【题型】解答题　【知识点】平面几何　【难度】easy
如图, 已知平行四边形 $ABCD$, $E$ 是 $BC$ 延长线上一点, $BD = DE$, 且 $BD^2 = AD \cdot BE$。

(1) 求证：四边形 $ABCD$ 是菱形；

(2) 如果 $CE = 2BC$, 求证：$CD \perp DE$。
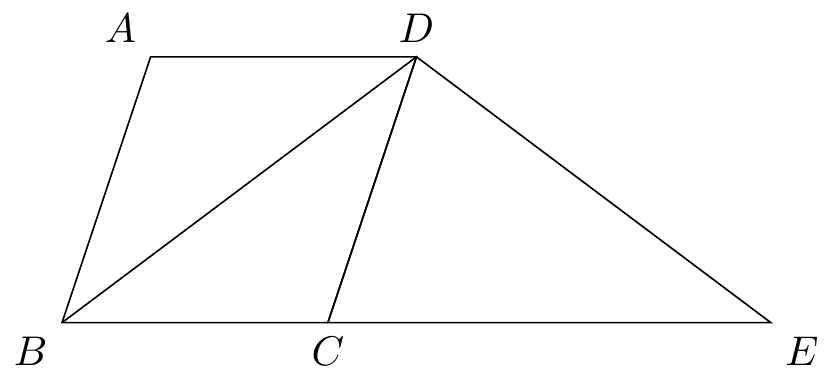
【解答】
解：(1)证明：如下图所示,

$\because$ 四边形 $ABCD$ 是平行四边形,

$\therefore AD // BC$,

$\therefore \angle 1 = \angle 2$,

$\because BD^2 = AD \cdot BE$,

$\therefore \frac{AD}{BD} = \frac{BD}{BE}$,

$\therefore \triangle ABD \sim \triangle DBE$,

$\therefore \angle 3 = \angle 4$,

$\because BD = DE$,

$\therefore \angle 2 = \angle 3$,

$\therefore \angle 1 = \angle 4$,

$\therefore AB = AD$,

$\because$ 四边形 $ABCD$ 是平行四边形,

$\therefore$ 四边形 $ABCD$ 是菱形；

(2)证明：如下图所示, 过点 $D$ 作 $DF \perp BE$,

$\because$ 四边形 $ABCD$ 是菱形,

$\therefore AB = BC = CD = AD$,

又 $\because CE = 2BC$, $BD = DE$,

设 $AB = BC = CD = AD = a$,

$\therefore CE = 2a$,

$\therefore BE = BC + CE = a + 2a = 3a$,

则 $EF = BF = \frac{1}{2} BE = \frac{3}{2} a$,

$\therefore CF = BF - BC = \frac{3}{2} a - a = \frac{1}{2} a$,

$\therefore DF = \sqrt{DC^2 - CF^2} = \frac{\sqrt{3}}{2} a$,

$\therefore DE = \sqrt{DF^2 + EF^2} = \sqrt{\left(\frac{\sqrt{3}}{2} a\right)^2 + \left(\frac{3}{2} a\right)^2} = \sqrt{3} a$,

$\therefore CD^2 + DE^2 = a^2 + \left( \sqrt{3}a \right)^2 = 4a^2$, $CE^2 = (2a)^2 = 4a^2$,

$\therefore CD^2 + DE^2 = CE^2$,

$\therefore \angle CDE = 90^\circ$,

$\therefore CD \perp DE$。
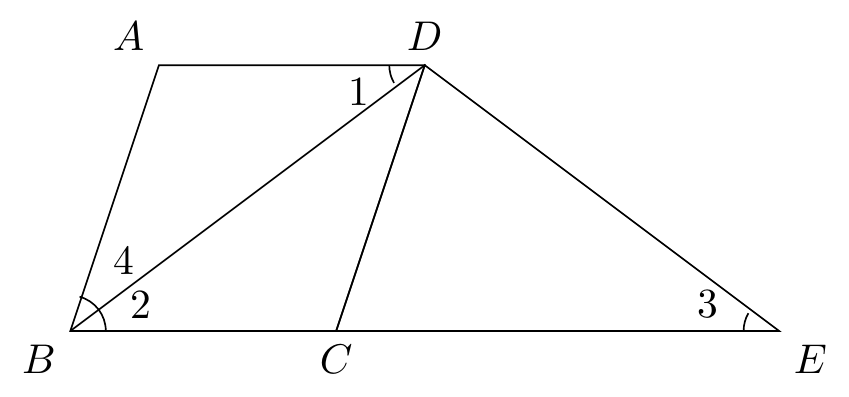
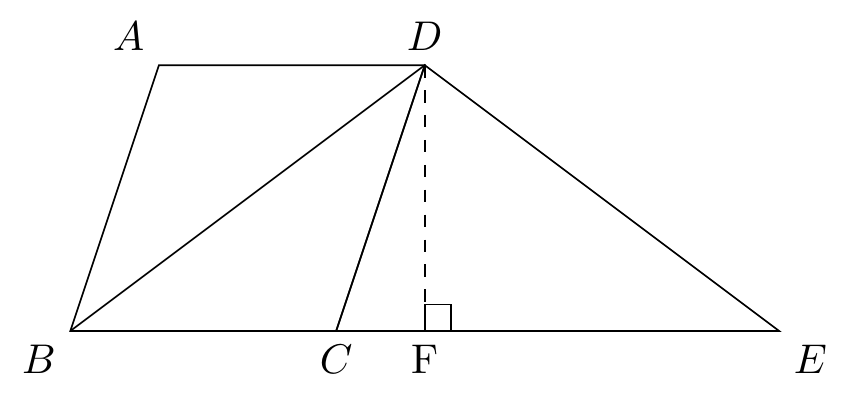